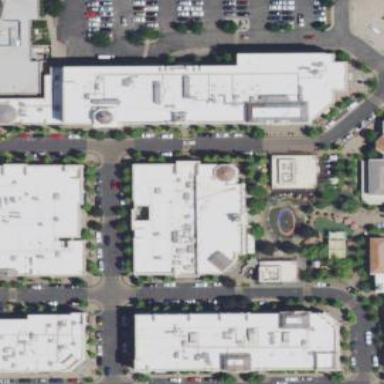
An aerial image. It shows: Retail building.